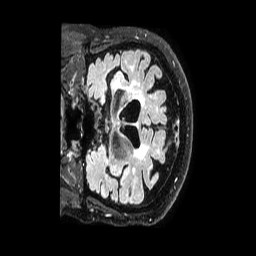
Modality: FLAIR
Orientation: coronal
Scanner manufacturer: philips
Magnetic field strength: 3 T
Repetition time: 4.8 s
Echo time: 0.34 s